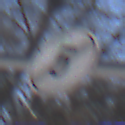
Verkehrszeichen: EndeGeschwindigkeit5
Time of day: MorningAfternoon
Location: Outdoor (Special)
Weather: Clear
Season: Winter
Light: Natural